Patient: sex M, age 52
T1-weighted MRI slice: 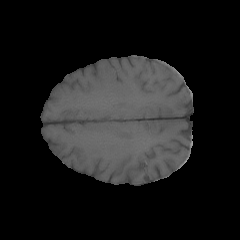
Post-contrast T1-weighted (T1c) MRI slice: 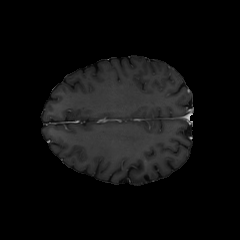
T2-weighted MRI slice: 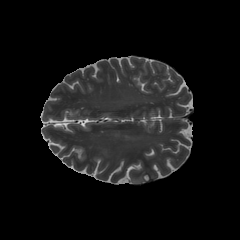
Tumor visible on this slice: yes
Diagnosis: Astrocytoma, IDH-mutant
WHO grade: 3